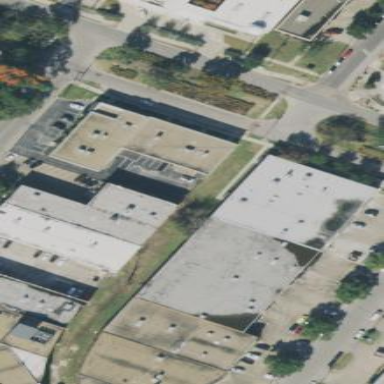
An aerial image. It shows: Commercial building.